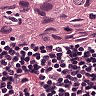
Metastatic tissue present: yes